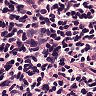
Metastatic tissue present: no